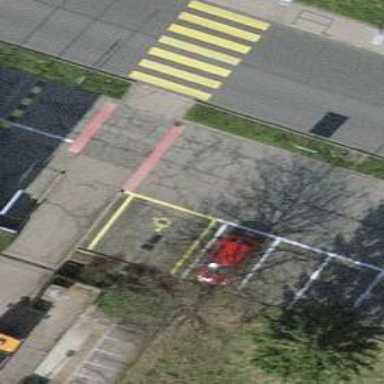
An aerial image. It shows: Car-sharing service available at this location.